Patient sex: M
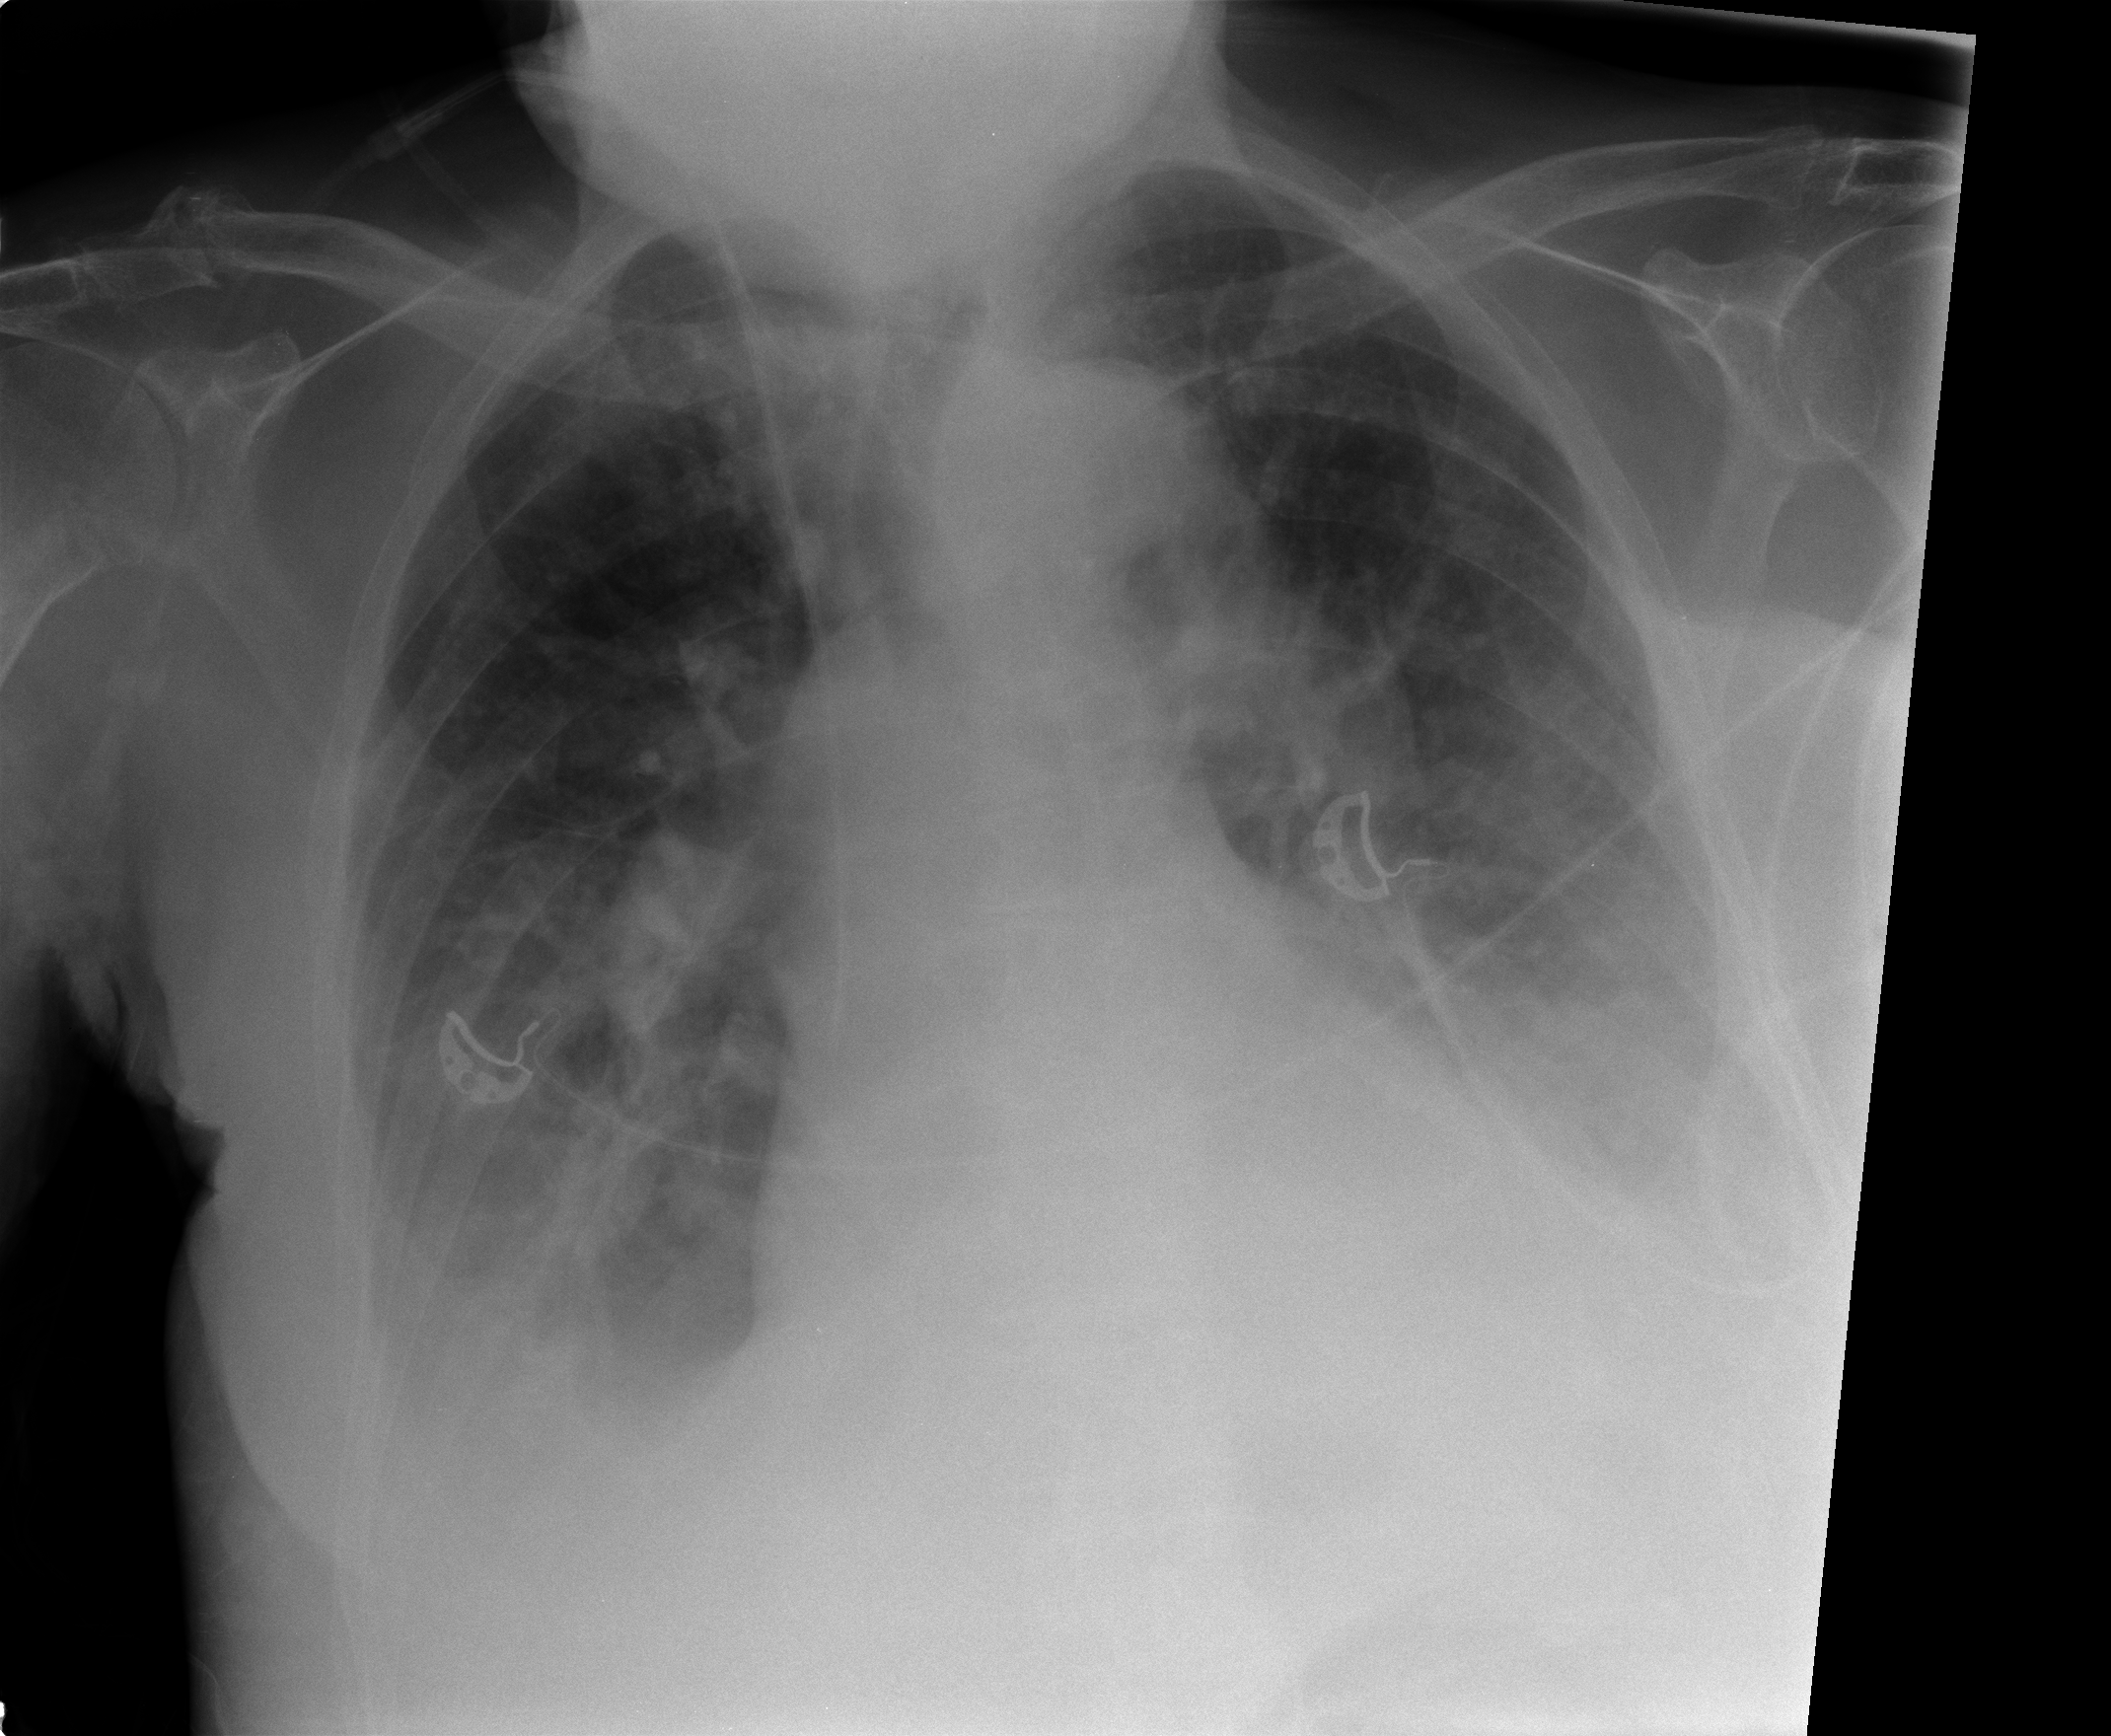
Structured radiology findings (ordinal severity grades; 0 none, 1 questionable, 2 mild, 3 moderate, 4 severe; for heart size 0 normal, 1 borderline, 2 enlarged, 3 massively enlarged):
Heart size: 2
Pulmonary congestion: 2
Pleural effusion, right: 2
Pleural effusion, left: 3
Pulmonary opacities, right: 2
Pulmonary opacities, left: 0
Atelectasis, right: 2
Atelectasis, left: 2